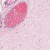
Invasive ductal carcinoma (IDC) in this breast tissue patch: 0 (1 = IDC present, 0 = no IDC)